Field crop: tomato
Growth stage: 2
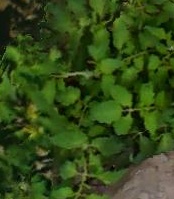
Species: tomato